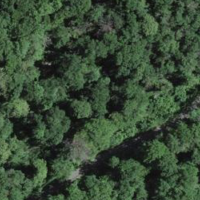
EUNIS habitat code: 41
Species observed at this site:
Lathyrus vernus
Melittis melissophyllum